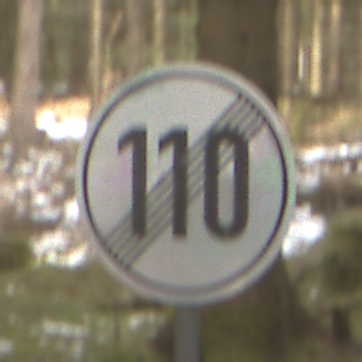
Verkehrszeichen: EndeGeschwindigkeit110
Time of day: MorningAfternoon
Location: Outdoor (Nature)
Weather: Overcast
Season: Winter
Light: Natural